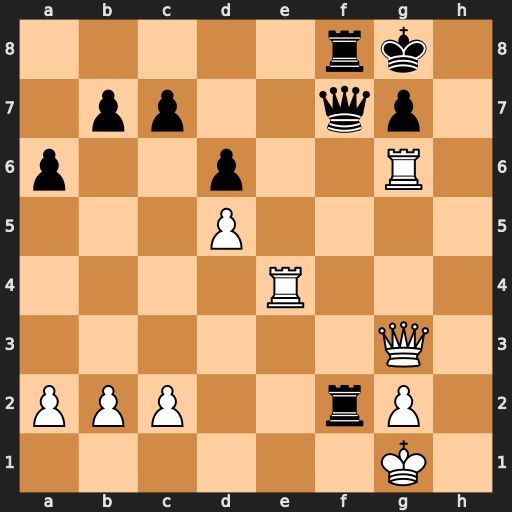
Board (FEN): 5rk1/1pp2qp1/p2p2R1/3P4/4R3/6Q1/PPP2rP1/6K1
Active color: w
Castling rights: -
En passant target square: -
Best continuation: Reg4 Rf1+ Kh2 Qxg6 Rxg6